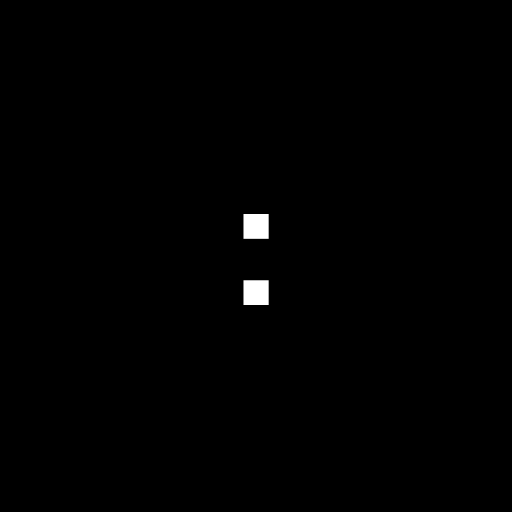
Character: :
Unicode: U+003A (COLON)